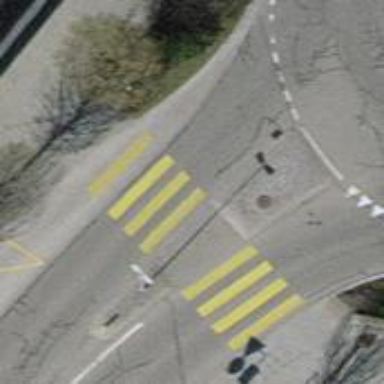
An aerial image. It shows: Zebra crossing with road island.